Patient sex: F
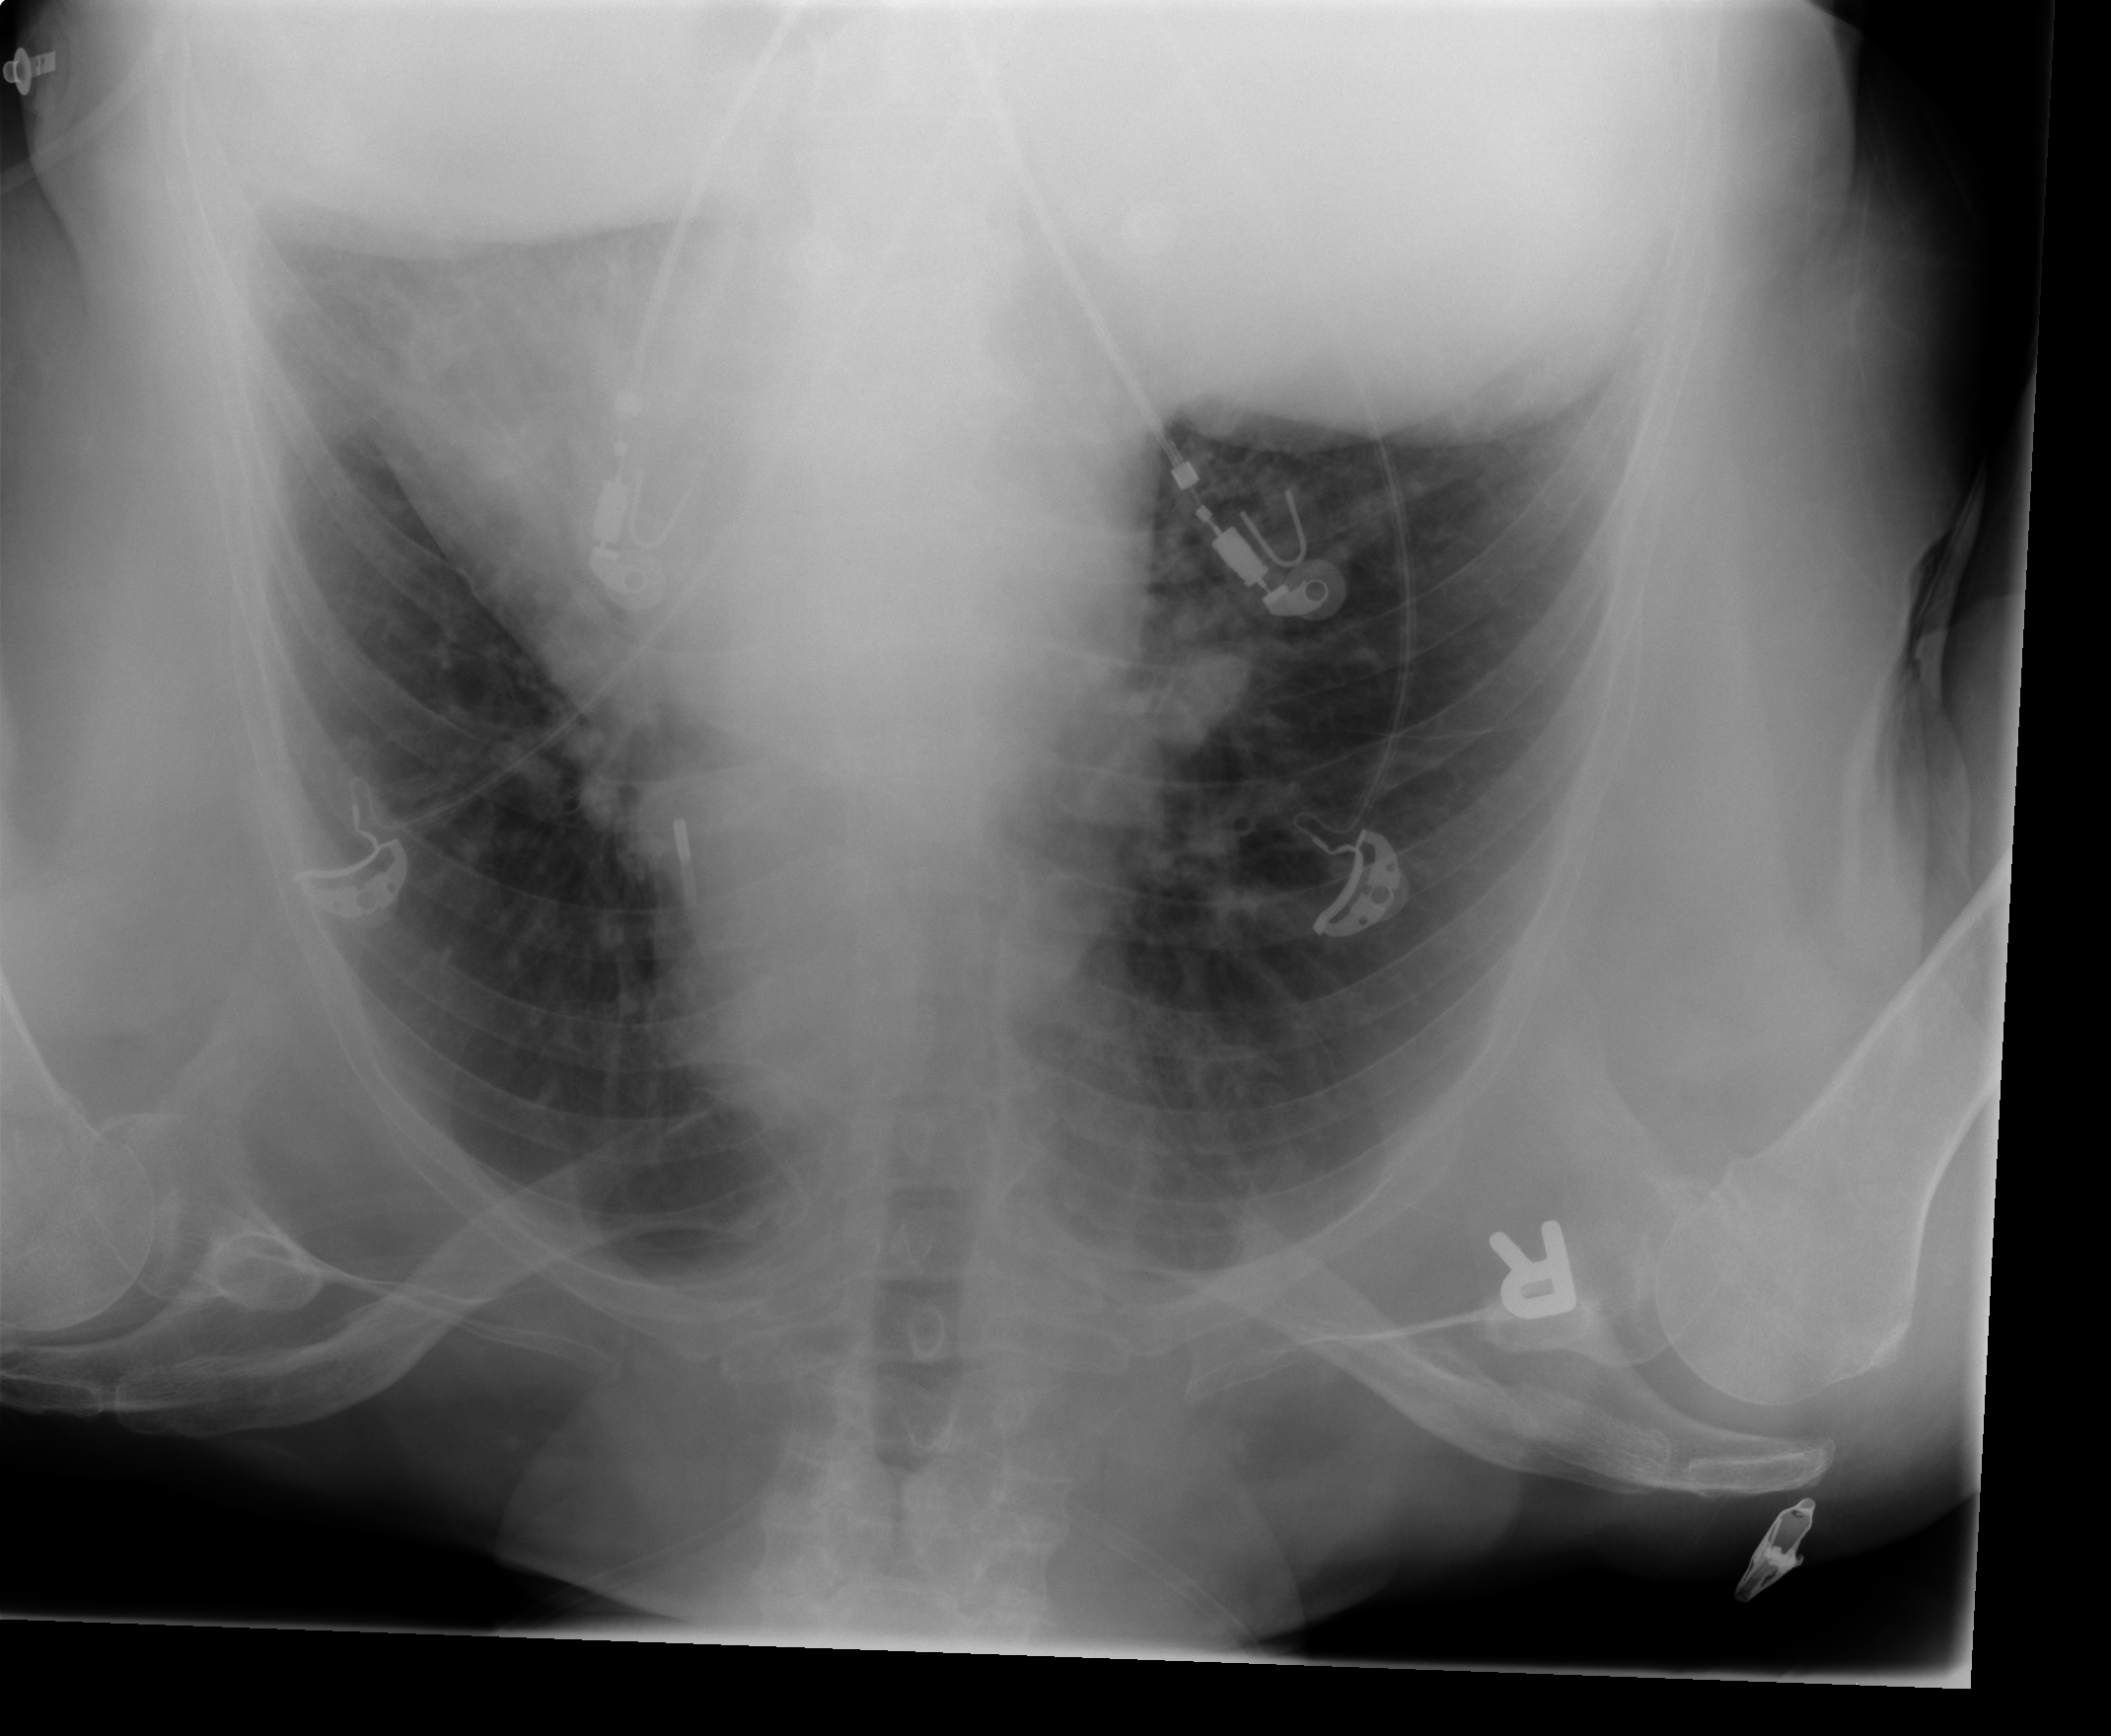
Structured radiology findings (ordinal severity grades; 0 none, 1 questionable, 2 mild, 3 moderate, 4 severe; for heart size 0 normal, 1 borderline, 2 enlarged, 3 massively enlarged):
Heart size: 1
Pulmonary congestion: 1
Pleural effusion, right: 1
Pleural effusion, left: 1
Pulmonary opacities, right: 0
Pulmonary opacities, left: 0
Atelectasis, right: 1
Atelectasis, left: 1